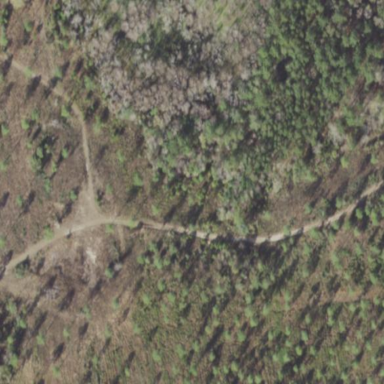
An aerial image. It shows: Needle-leaved woodland.